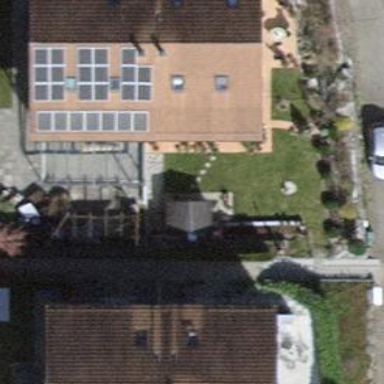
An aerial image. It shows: Gabled roofed house.